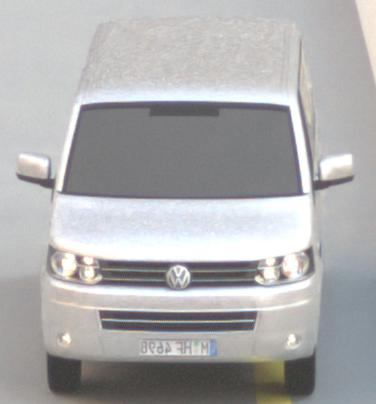
Make: VW Commercial Vehicles (Nutzfahrzeuge)
Model: T5 Multivan 2.0
Detailed model: T5 Multivan
Model produced from: 2009/09
Model produced until: 2013/06
Doors: 4
Color: white
Road condition: dry road
Daytime: sunrise or sunset
Contrast: low contrast